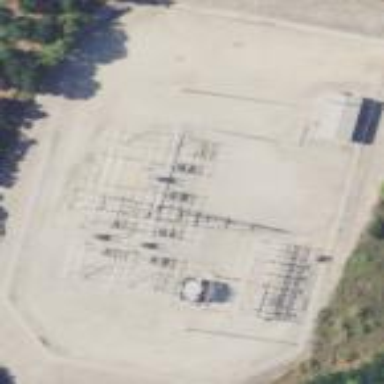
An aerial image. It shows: Distribution power substation secured by fence.